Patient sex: F
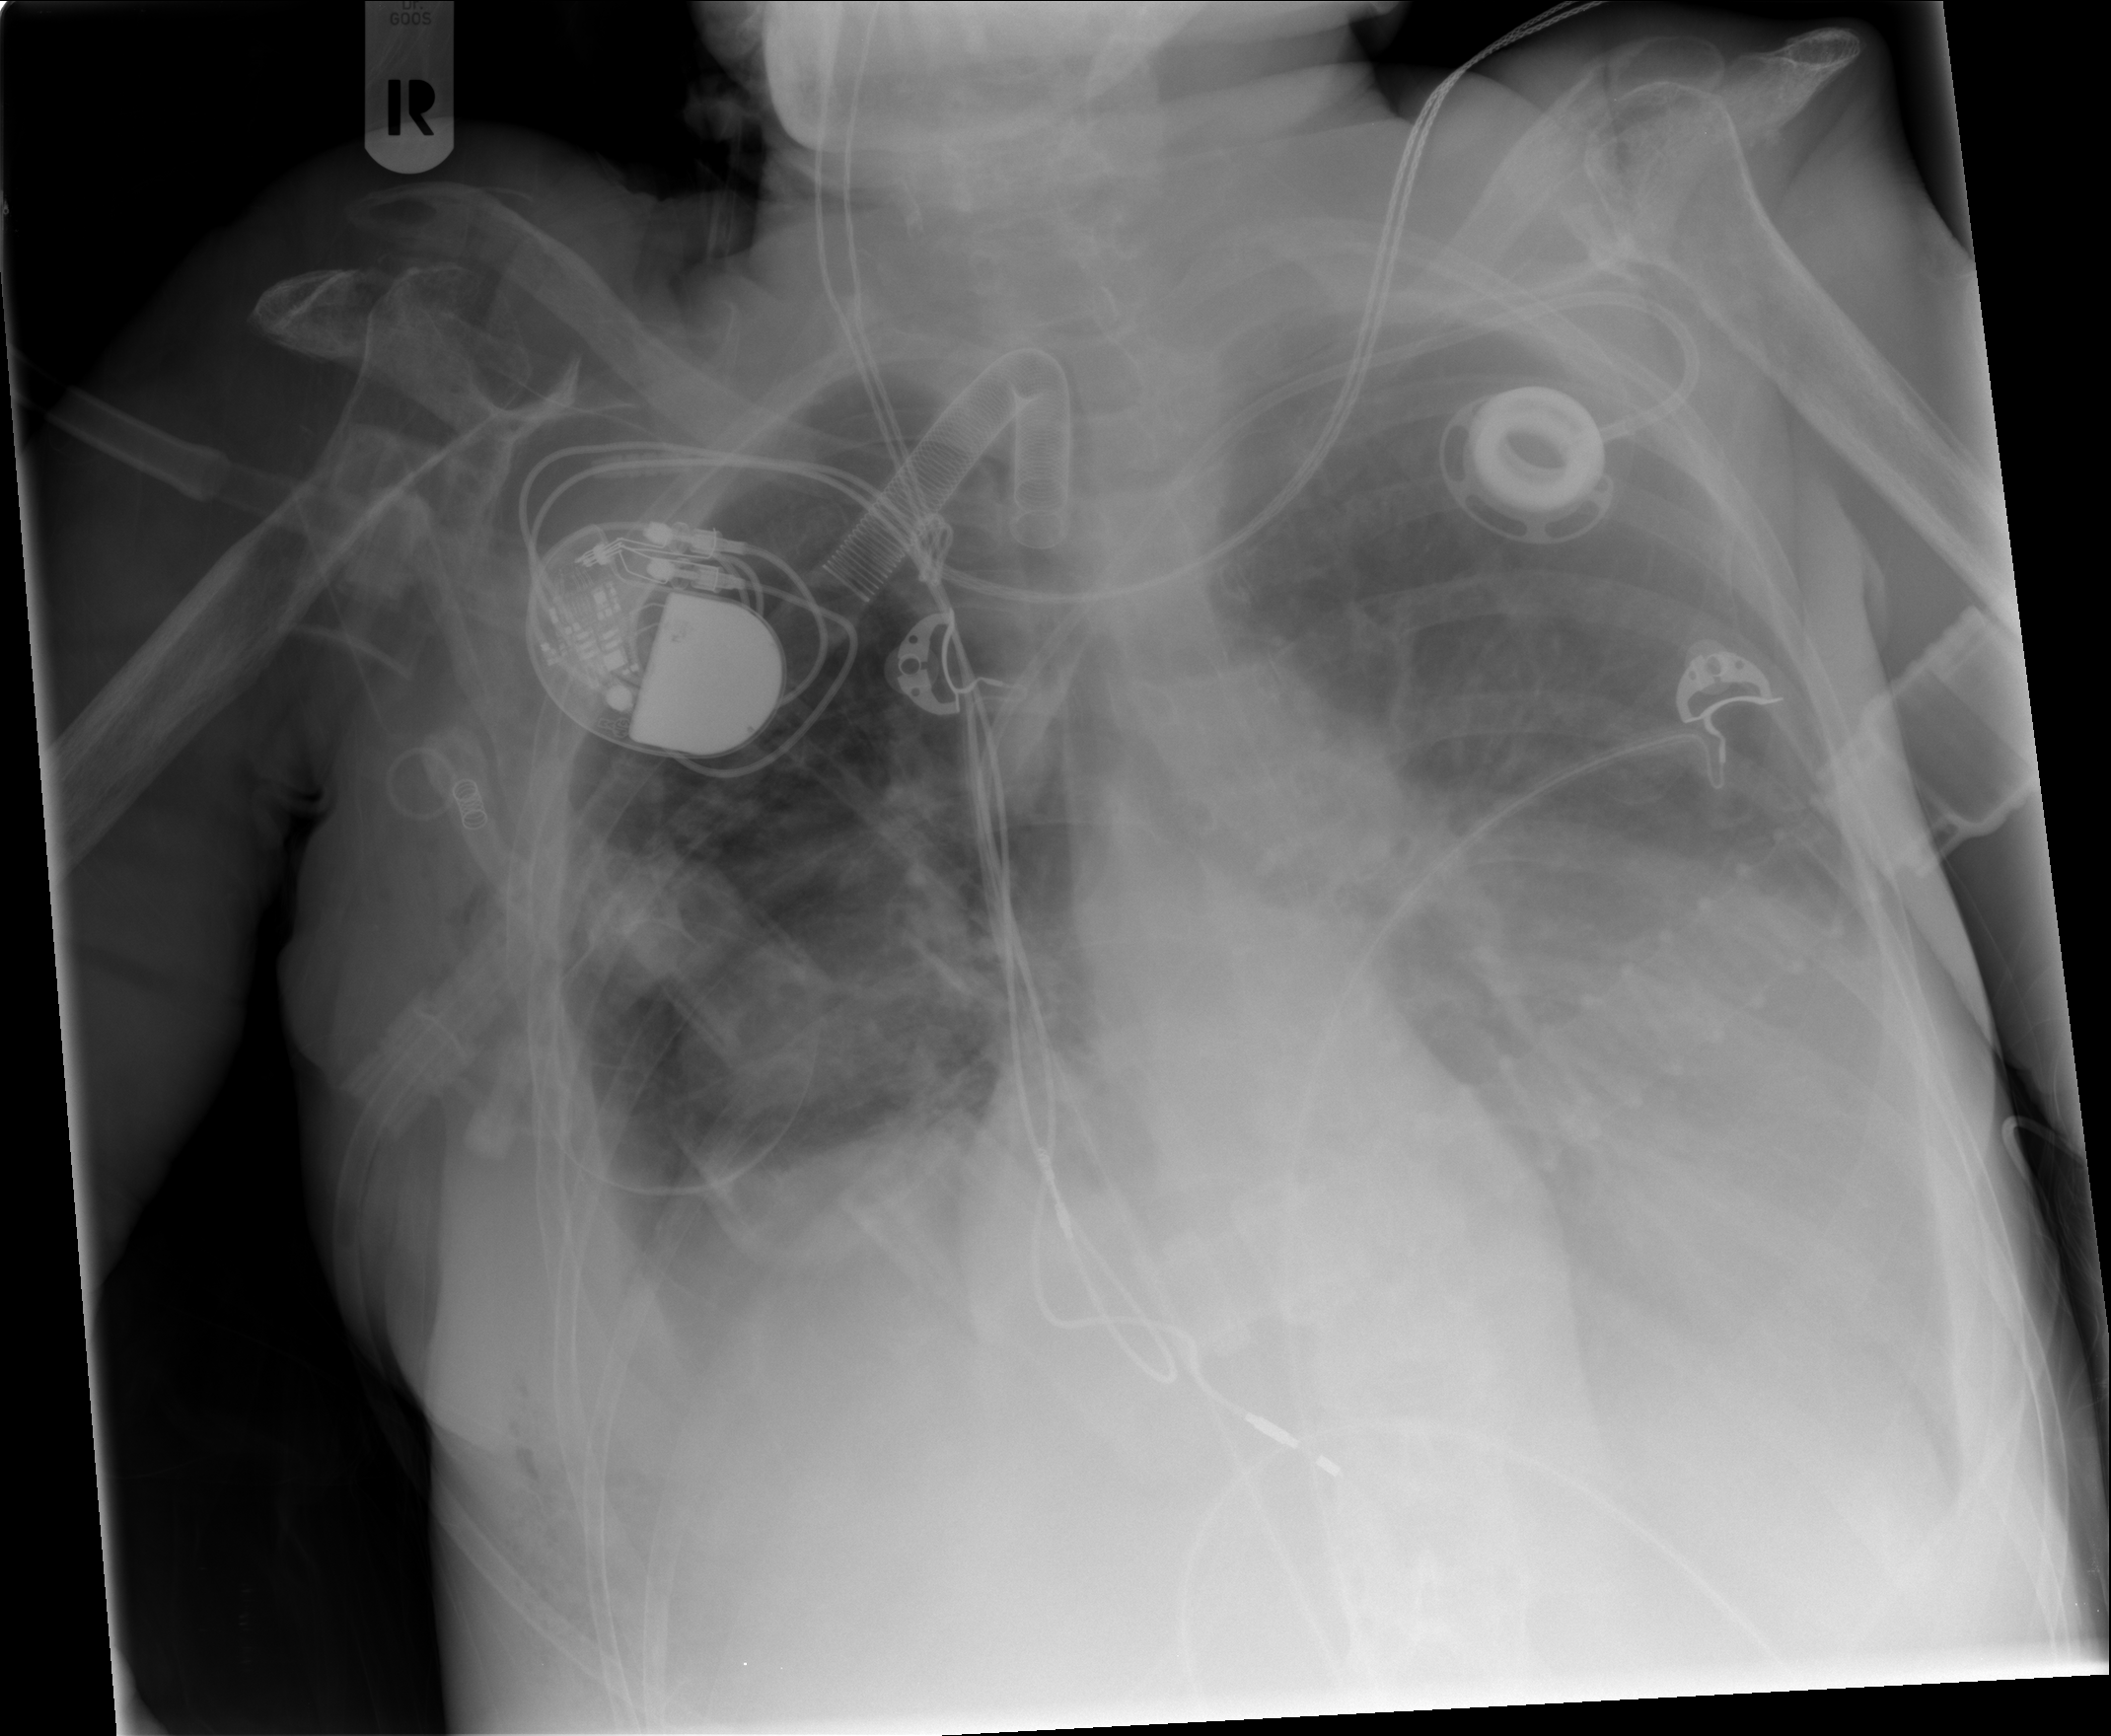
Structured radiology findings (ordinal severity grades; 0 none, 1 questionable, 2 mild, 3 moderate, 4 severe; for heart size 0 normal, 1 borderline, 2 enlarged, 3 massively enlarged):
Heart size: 0
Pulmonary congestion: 3
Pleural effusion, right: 3
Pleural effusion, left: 3
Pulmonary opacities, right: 2
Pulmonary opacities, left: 0
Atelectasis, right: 3
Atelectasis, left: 3